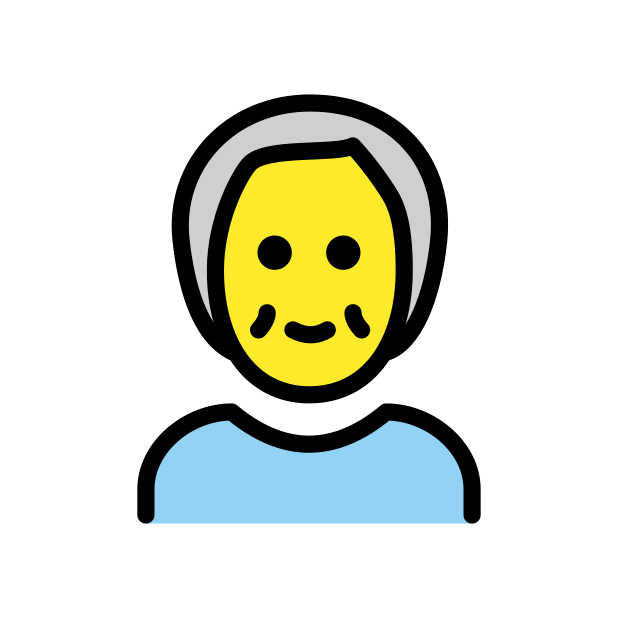
Emoji: 🧓
Name: older adult
Unicode: 0x1f9d3